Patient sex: M
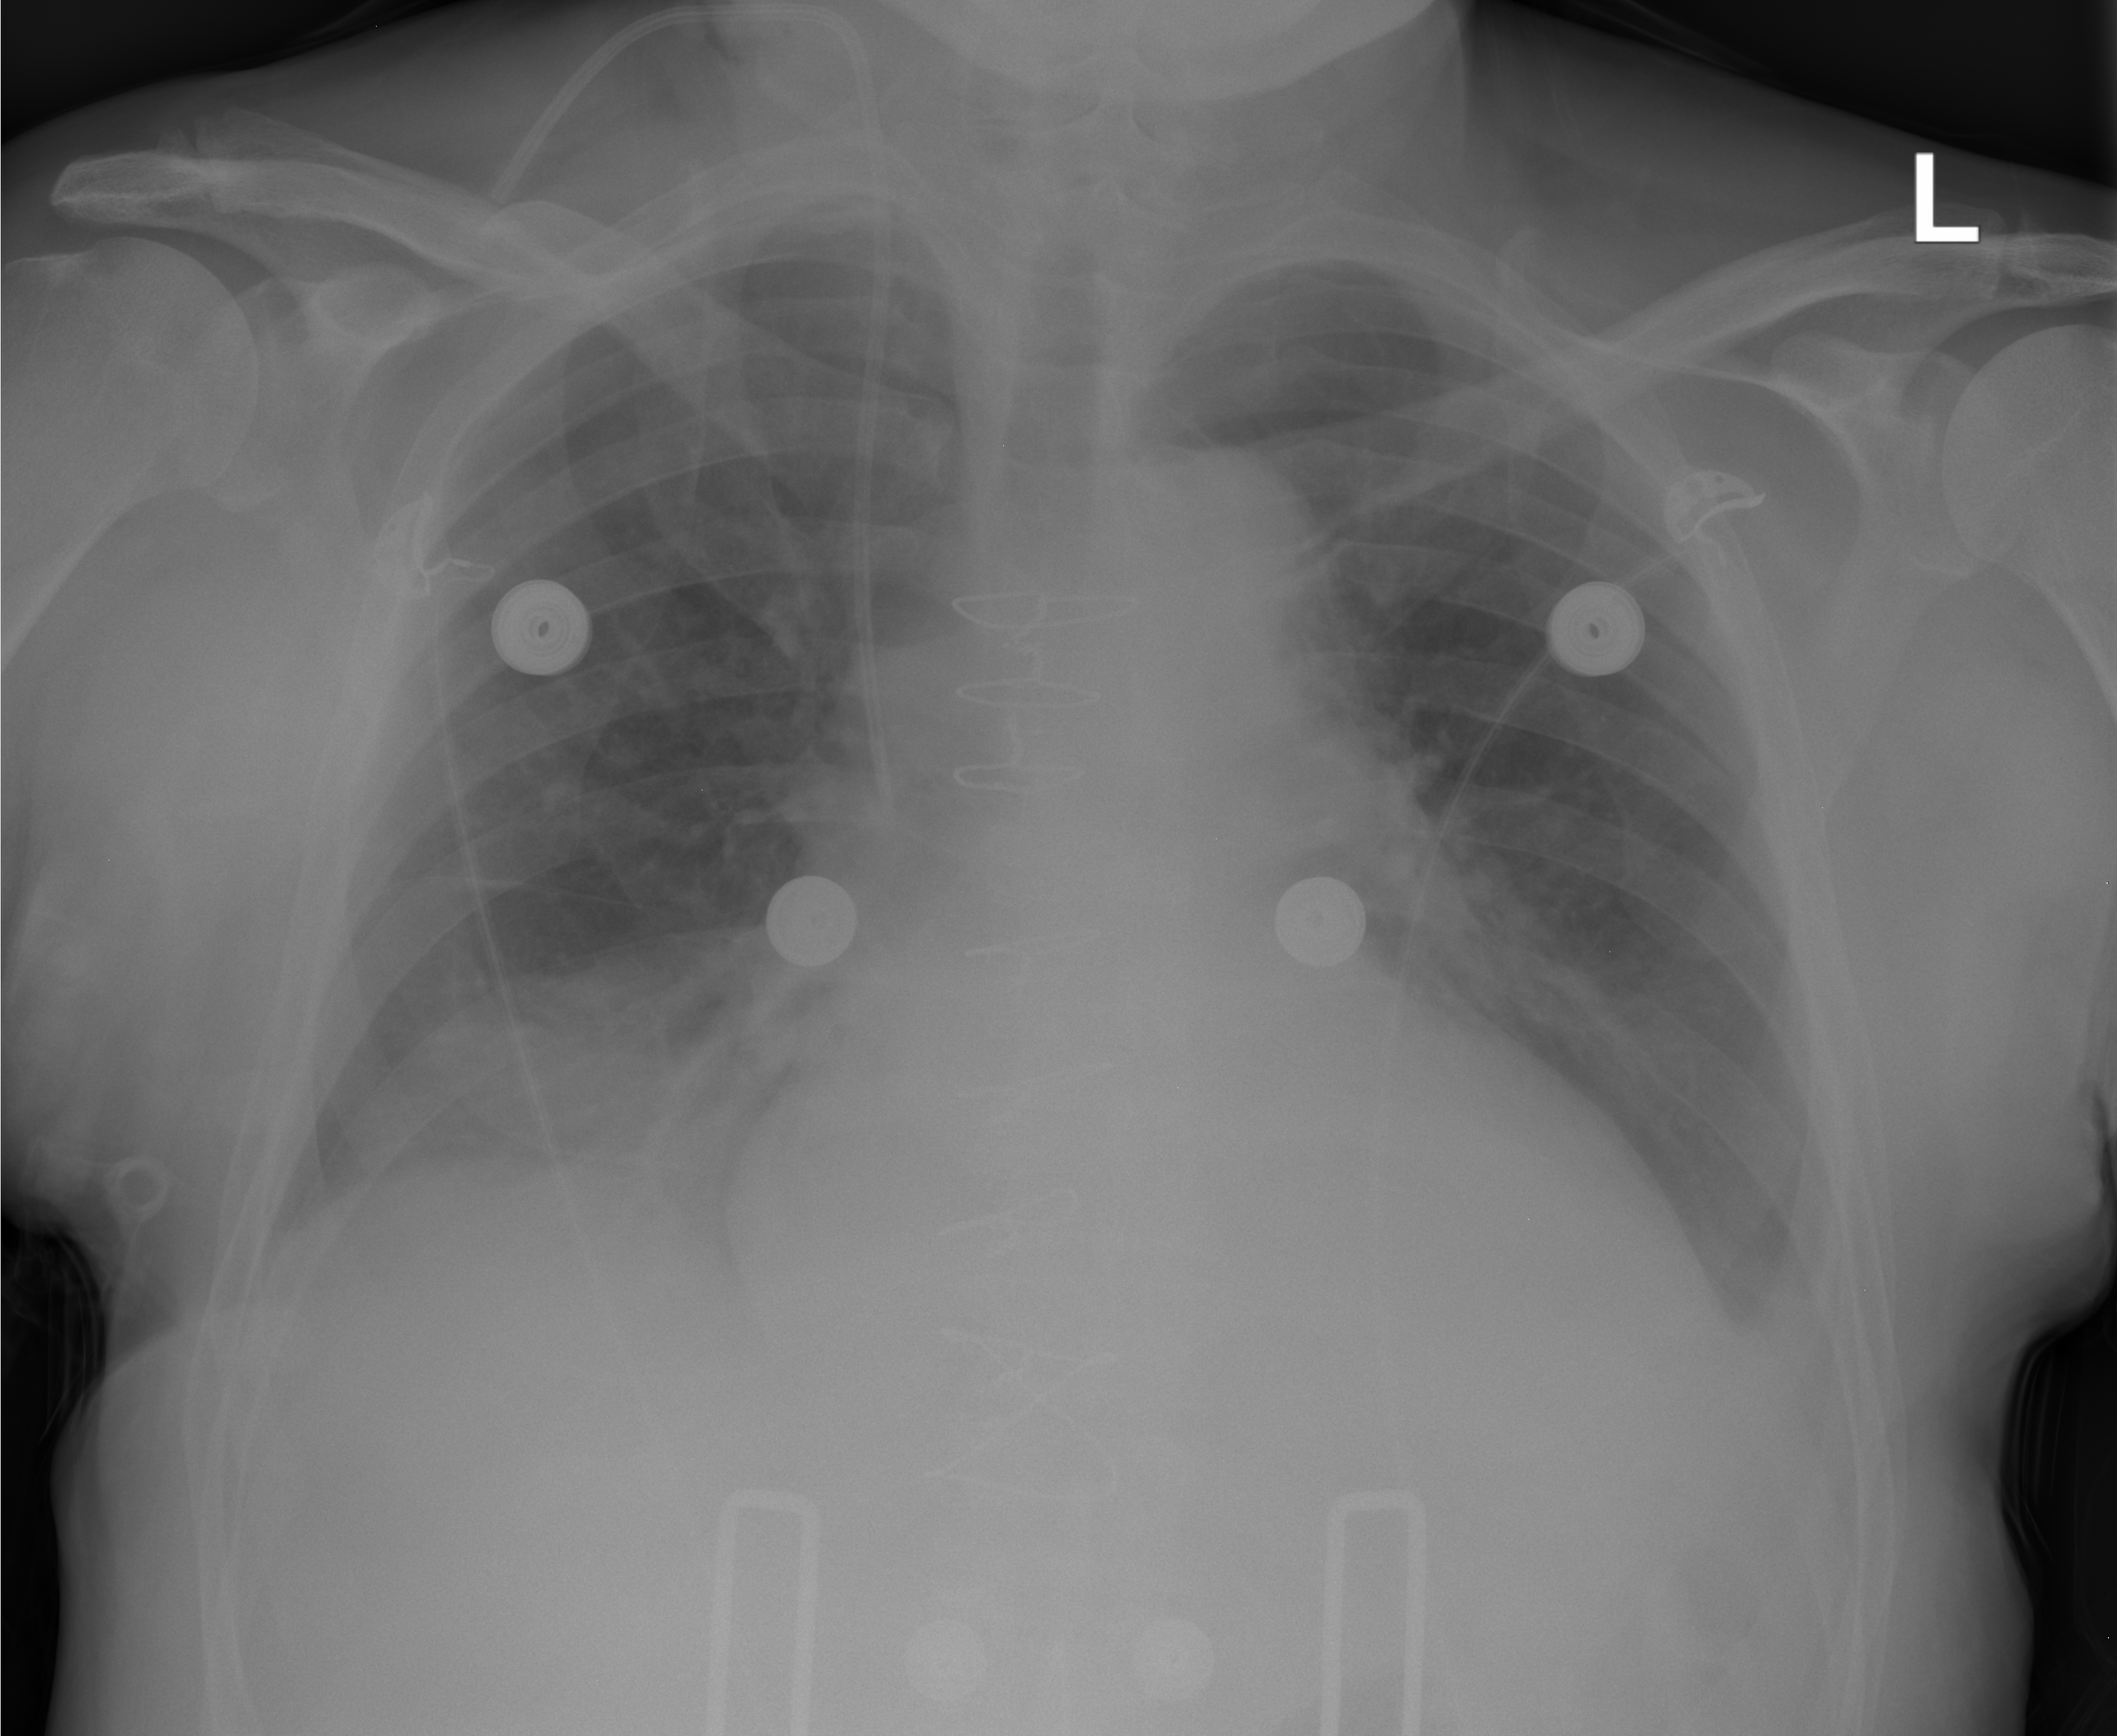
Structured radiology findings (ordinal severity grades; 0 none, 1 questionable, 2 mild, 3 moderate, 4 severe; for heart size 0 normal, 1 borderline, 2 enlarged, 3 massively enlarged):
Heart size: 2
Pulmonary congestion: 2
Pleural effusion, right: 1
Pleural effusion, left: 1
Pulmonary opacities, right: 2
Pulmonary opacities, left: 0
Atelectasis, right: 2
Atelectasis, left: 1